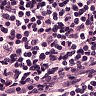
Metastatic tissue present: no